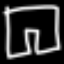
Label: pants